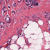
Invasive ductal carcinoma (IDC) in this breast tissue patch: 1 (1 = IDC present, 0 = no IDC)